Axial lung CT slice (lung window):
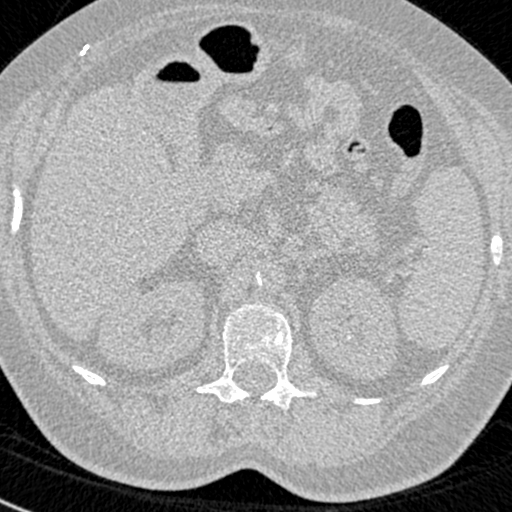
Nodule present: no